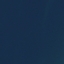
Land use / land cover: SeaLake